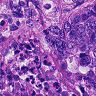
Metastatic tissue present: yes